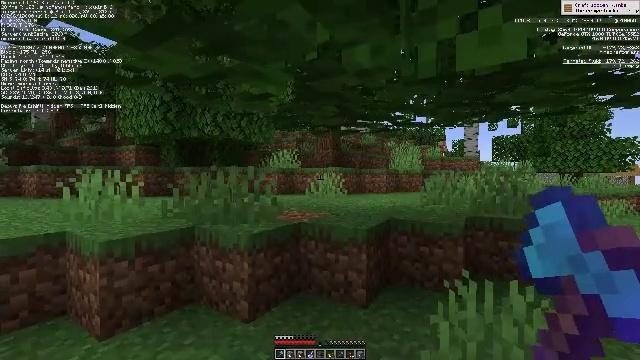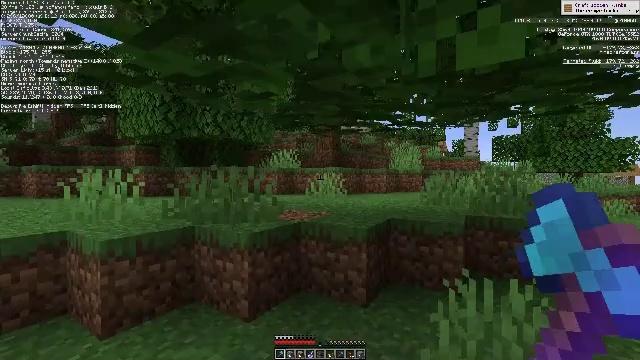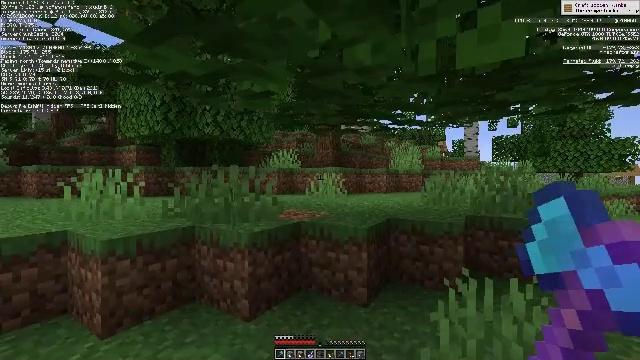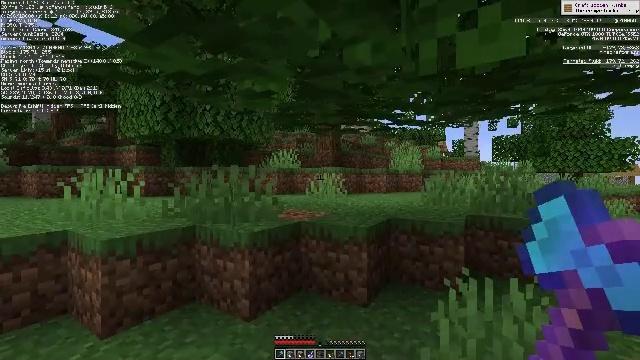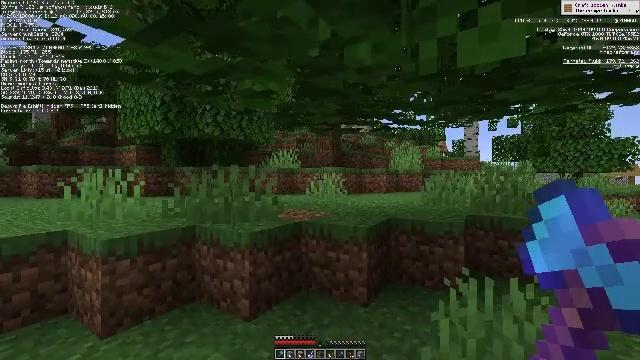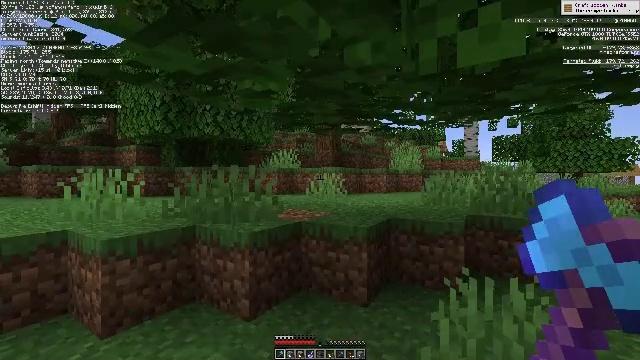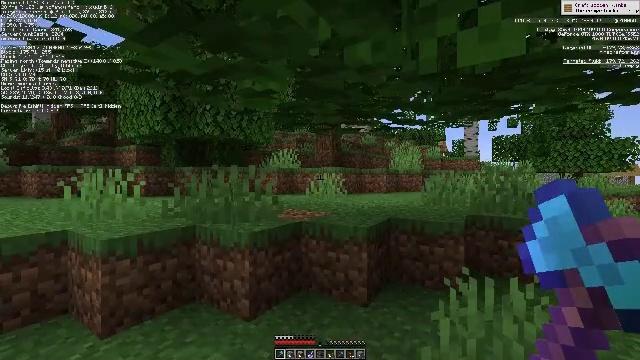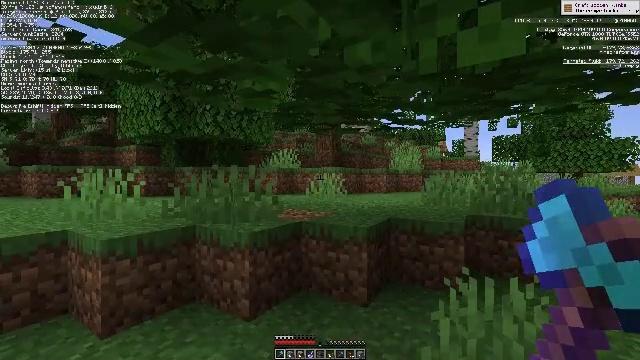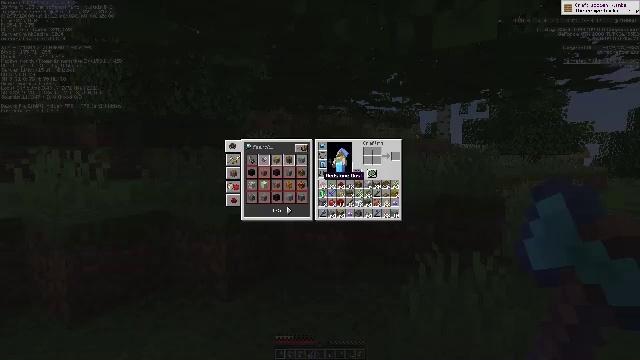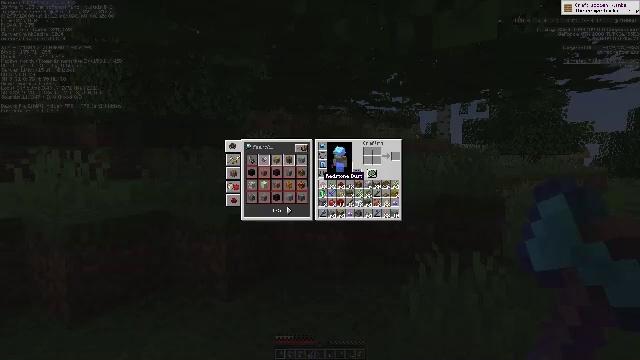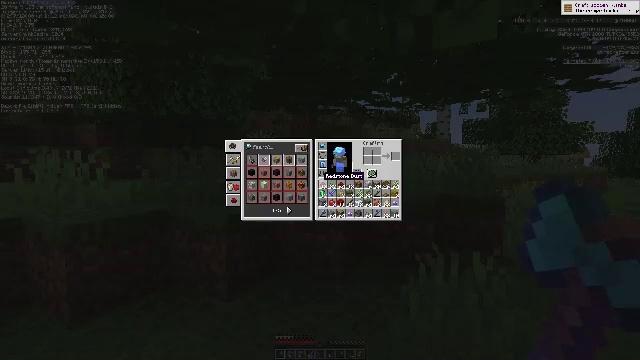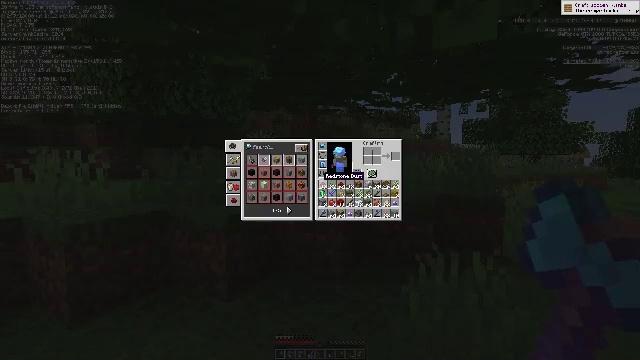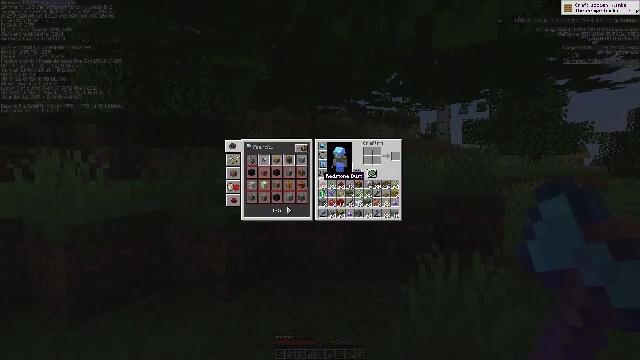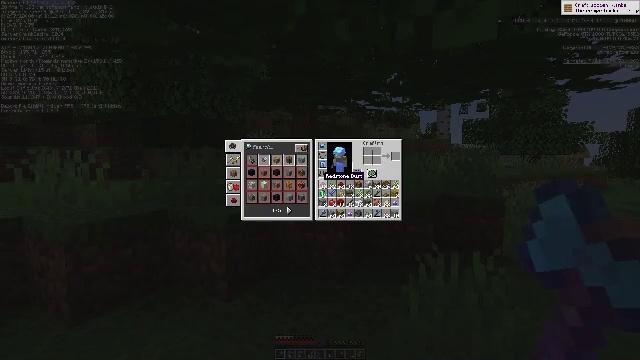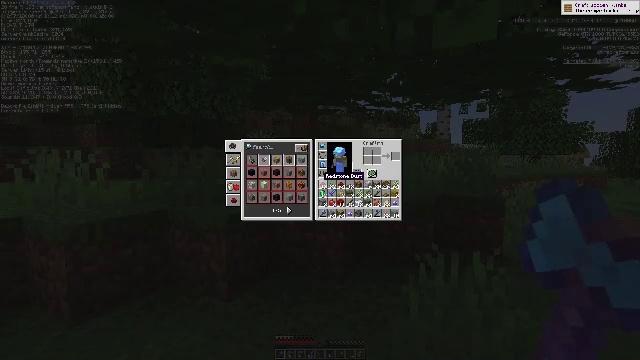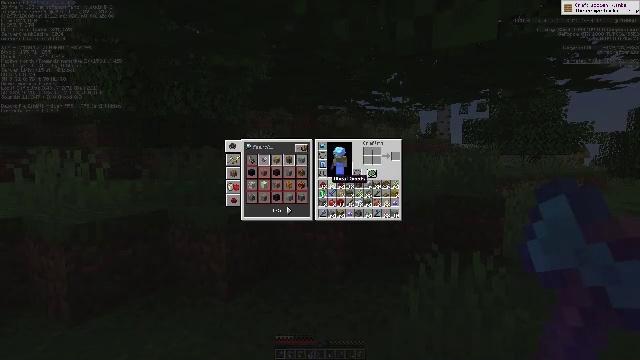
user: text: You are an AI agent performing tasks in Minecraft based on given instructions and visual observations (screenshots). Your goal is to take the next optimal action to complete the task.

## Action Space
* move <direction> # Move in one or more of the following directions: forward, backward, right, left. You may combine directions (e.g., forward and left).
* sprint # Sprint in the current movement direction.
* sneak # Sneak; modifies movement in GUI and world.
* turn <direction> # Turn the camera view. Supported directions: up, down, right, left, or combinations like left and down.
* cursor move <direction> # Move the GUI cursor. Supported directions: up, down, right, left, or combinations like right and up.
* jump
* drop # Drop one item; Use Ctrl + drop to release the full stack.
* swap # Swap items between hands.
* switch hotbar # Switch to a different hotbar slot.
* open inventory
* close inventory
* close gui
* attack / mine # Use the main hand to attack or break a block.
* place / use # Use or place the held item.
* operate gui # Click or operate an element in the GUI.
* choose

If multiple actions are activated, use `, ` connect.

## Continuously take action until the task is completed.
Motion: motion action
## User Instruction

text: Mine oak leaves.
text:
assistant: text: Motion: no_op
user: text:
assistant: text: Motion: no_op
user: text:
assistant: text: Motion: no_op
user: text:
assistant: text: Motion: no_op
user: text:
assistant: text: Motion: no_op
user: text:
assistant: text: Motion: no_op
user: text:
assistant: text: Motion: no_op
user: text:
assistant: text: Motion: turn right and down, open inventory
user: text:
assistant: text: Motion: open inventory
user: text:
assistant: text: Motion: open inventory
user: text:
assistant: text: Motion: no_op
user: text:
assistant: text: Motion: no_op
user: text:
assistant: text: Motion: no_op
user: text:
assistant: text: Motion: no_op
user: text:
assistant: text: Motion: turn right
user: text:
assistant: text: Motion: turn right and down
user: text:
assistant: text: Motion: no_op
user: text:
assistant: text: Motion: turn right and down
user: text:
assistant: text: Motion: no_op
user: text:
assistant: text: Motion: no_op
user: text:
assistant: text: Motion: no_op
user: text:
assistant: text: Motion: turn right and down
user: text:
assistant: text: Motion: turn right and down
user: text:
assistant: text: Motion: turn right
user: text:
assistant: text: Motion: no_op
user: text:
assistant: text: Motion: turn left and up
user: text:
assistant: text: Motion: turn left and up
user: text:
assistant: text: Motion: turn left and up
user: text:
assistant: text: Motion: no_op
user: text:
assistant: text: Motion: no_op